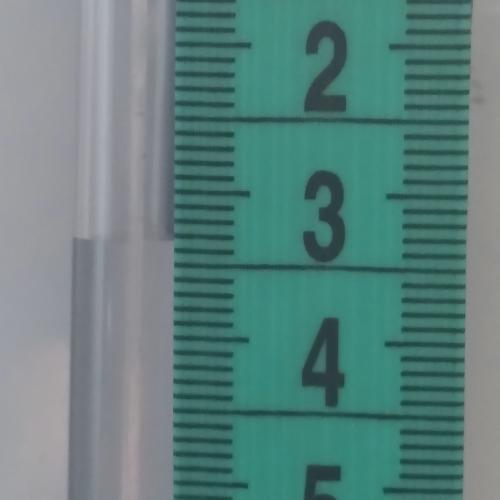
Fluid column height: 3.3 cm